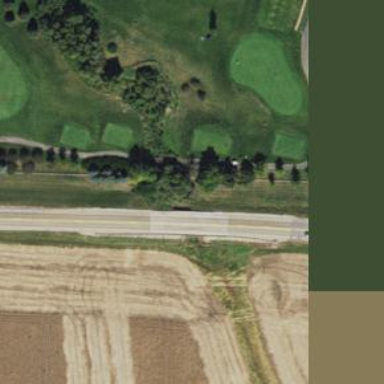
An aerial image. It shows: Service road on bridge designed for golf cartpath.